Question: I have a 'Layout' in my App Which has 5 'Frame' Layouts.I have Designed it in the 'Graphical Layout'.It shows Perfect in the layout.But when I Run the App in the Device it is not showing the 2 green buttons with the Keyboard symbol.It Displays Only the 'Red Area' in the App.
I Already Tested the Layout with another Activity.It works perfect.I think there is a Error in the below 'class'.I can't find where it Happens ???
Nothing is shown in the 'LogCat'...
So Help me in the Right Direction :)
Thanks for your Help ...

'''
<?xml version="1.0" encoding="utf-8"?>
<RelativeLayout xmlns:android="http://schemas.android.com/apk/res/android"
android:layout_width="fill_parent"
android:layout_height="fill_parent" >
<FrameLayout
android:id="@+id/flKeyboardButton"
android:layout_width="wrap_content"
android:layout_height="wrap_content"
android:layout_alignParentBottom="true"
android:layout_centerHorizontal="true"
android:background="@drawable/keyboard_off"
android:maxHeight="100.0dip"
android:maxWidth="60.0dip"
android:minHeight="100.0dip"
android:minWidth="60.0dip" />
<FrameLayout
android:id="@+id/flLeftButton"
android:layout_width="wrap_content"
android:layout_height="wrap_content"
android:layout_alignParentBottom="true"
android:layout_alignParentLeft="true"
android:layout_toLeftOf="@id/flKeyboardButton"
android:background="@drawable/left_button_off"
android:maxHeight="100.0dip"
android:minHeight="100.0dip" />
<FrameLayout
android:id="@+id/flRightButton"
android:layout_width="wrap_content"
android:layout_height="wrap_content"
android:layout_alignParentBottom="true"
android:layout_alignParentRight="true"
android:layout_toRightOf="@id/flKeyboardButton"
android:background="@drawable/left_button_off"
android:maxHeight="100.0dip"
android:minHeight="100.0dip" />
<FrameLayout
android:id="@+id/flAdvancedPanel"
android:layout_width="wrap_content"
android:layout_height="wrap_content"
android:layout_alignParentLeft="true"
android:layout_alignParentRight="true"
android:layout_alignParentTop="true"
android:layout_centerHorizontal="true"
android:background="@drawable/advanced"
android:maxHeight="96dp" >
</FrameLayout>
<FrameLayout
android:id="@+id/flTouchPad"
android:layout_width="wrap_content"
android:layout_height="match_parent"
android:layout_above="@id/flKeyboardButton"
android:layout_alignParentLeft="true"
android:layout_alignParentRight="true"
android:layout_alignParentTop="true"
android:background="@drawable/touchpad" />
<EditText
android:id="@+id/etAdvancedText"
android:layout_width="wrap_content"
android:layout_height="wrap_content"
android:layout_alignParentLeft="true"
android:layout_alignParentRight="true"
android:layout_centerHorizontal="true"
android:layout_marginTop="-100dp"
android:inputType="textMultiLine"
android:maxHeight="32dp"
android:visibility="visible" />
</RelativeLayout>
'''
'''
public class PadActivity extends Activity {
public void onCreate(Bundle savedInstanceState) {
super.onCreate(savedInstanceState);
setContentView(R.layout.fragment_mouse);
Settings.init(this.getApplicationContext());
// Hide the title bar
getWindow().setFlags(WindowManager.LayoutParams.FLAG_FULLSCREEN, WindowManager.LayoutParams.FLAG_FULLSCREEN);
if (this.lock == null) {
Context appContext = this.getApplicationContext();
// get wake lock
PowerManager manager = (PowerManager) appContext.getSystemService(Context.POWER_SERVICE);
this.lock = manager.newWakeLock(PowerManager.SCREEN_BRIGHT_WAKE_LOCK, this.getString(R.string.app_name));
// prepare sensor Listener
this.mSensorListener = new SensorEventListener() {
// @Override
public void onSensorChanged(SensorEvent event) {
Sensor sensor = event.sensor;
int type = sensor.getType();
switch (type) {
case Sensor.TYPE_ACCELEROMETER:
onAccelerometer(event.values);
break;
case Sensor.TYPE_MAGNETIC_FIELD:
onMagnetic(event.values);
break;
// case Sensor.TYPE_ORIENTATION:
// break;
}
}
// @Override
public void onAccuracyChanged(Sensor sensor, int accuracy) {
// no use for this
}
};
if (useOrientation) {
// enable Sensors
enableSensors();
}
/**
* Caches information and forces WrappedMotionEvent class to load at
* Activity startup (avoid initial lag on touchpad).
*/
this.mIsMultitouchEnabled = WrappedMotionEvent.isMutitouchCapable();
// Setup accelerations
mMouseSensitivityPower = 1 + ((double) Settings.sensitivity) / 100d;
mScrollStep = (sScrollStepMin - sScrollStepMax) * (sScrollMaxSettingsValue - Settings.scrollSensitivity) / sScrollMaxSettingsValue + sScrollStepMax;
Log.d(TAG, "mScrollStep=" + mScrollStep);
Log.d(TAG, "Settings.sensitivity=" + Settings.scrollSensitivity);
//
this.accel = new Point3D();
this.mag = new Point3D();
this.lastSpace = new CoordinateSpace();
this.currSpace = new CoordinateSpace();
// UI runnables
this.rLeftDown = new Runnable() {
public void run() {
drawButtonOn(flLeftButton);
}
};
this.rLeftUp = new Runnable() {
public void run() {
drawButtonOff(flLeftButton);
}
};
this.rRightDown = new Runnable() {
public void run() {
drawButtonOn(flRightButton);
}
};
this.rRightUp = new Runnable() {
public void run() {
drawButtonOff(flRightButton);
}
};
this.rMidDown = new Runnable() {
public void run() {
drawSoftOn();
}
};
this.rMidUp = new Runnable() {
public void run() {
drawSoftOff();
}
};
// window manager stuff
getWindow().setFlags(32, 32);
// this.getWindow().setFlags(WindowManager.LayoutParams.SOFT_INPUT_ADJUST_PAN,
// WindowManager.LayoutParams.SOFT_INPUT_ADJUST_PAN);
}
//
try {
DisplayMetrics dm = new DisplayMetrics();
getWindowManager().getDefaultDisplay().getMetrics(dm);
int width = getApplicationContext().getResources().getDisplayMetrics().widthPixels;
int height = getApplicationContext().getResources().getDisplayMetrics().heightPixels;
Log.i("Width", "" + width);
Log.i("height", "" + height);
this.sender = new OSCPortOut(InetAddress.getByName(Settings.ip), OSCPort.defaultSCOSCPort());
//
this.initTouchpad();
this.initLeftButton();
this.initRightButton();
this.initMidButton();
this.initAdvancedPanel();
this.initAdvancedText();
} catch (Exception ex) {
Log.d(TAG, ex.toString());
}
}
private void initTouchpad() {
FrameLayout fl = (FrameLayout) this.findViewById(R.id.flTouchPad);
// let's set up a touch listener
fl.setOnTouchListener(new View.OnTouchListener() {
public boolean onTouch(View v, MotionEvent ev) {
return onMouseMove(ev);
}
});
}
private void initLeftButton() {
FrameLayout fl = (FrameLayout) this.findViewById(R.id.flLeftButton);
android.view.ViewGroup.LayoutParams lp = fl.getLayoutParams();
// if(!Settings.hideMouseButtons) lp.height=0;
fl.setLayoutParams(lp);
// listener
fl.setOnTouchListener(new View.OnTouchListener() {
public boolean onTouch(View v, MotionEvent ev) {
return onLeftTouch(ev);
}
});
this.flLeftButton = fl;
}
private void initRightButton() {
FrameLayout iv = (FrameLayout) this.findViewById(R.id.flRightButton);
android.view.ViewGroup.LayoutParams lp = iv.getLayoutParams();
// if(!Settings.hideMouseButtons) lp.height=0;
iv.setLayoutParams(lp);
// listener
iv.setOnTouchListener(new View.OnTouchListener() {
public boolean onTouch(View v, MotionEvent ev) {
return onRightTouch(ev);
}
});
this.flRightButton = iv;
}
private void initMidButton() {
FrameLayout fl = (FrameLayout) this.findViewById(R.id.flKeyboardButton);
android.view.ViewGroup.LayoutParams lp = fl.getLayoutParams();
// if(!Settings.hideMouseButtons) lp.height=0;
fl.setLayoutParams(lp);
// listener
fl.setOnTouchListener(new View.OnTouchListener() {
public boolean onTouch(View v, MotionEvent ev) {
return onMidTouch(ev);
}
});
this.flMidButton = fl;
}
'''
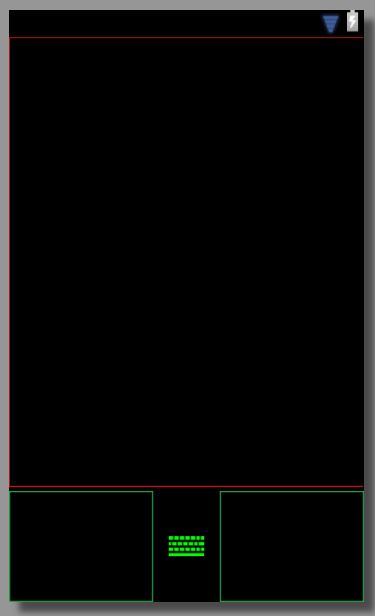
Answer: Atlast I Found why the Layout is not shown Properly in my App.
It is Due to the this line in my three Initialization Methods .
'''
if(!Settings.hideMouseButtons) lp.height=0;
'''
After Commenting this Line the layout shows properly.
Thanks for @chintan khetiya & @Robinhood who helped to Solve this.